Question: I'm trying to expand my Google Cloud Platform startup-script so that it sets DNS entries. But every time I include these two lines of code the script does not get executed and fails.
'''
echo "nameserver 0.0.0.0" >> /etc/resolv.conf
echo "nameserver 0.0.0.1" >> /etc/resolv.conf
'''
When I login to the Virtual Machine the commands work fine.
The Error message I get is the following:

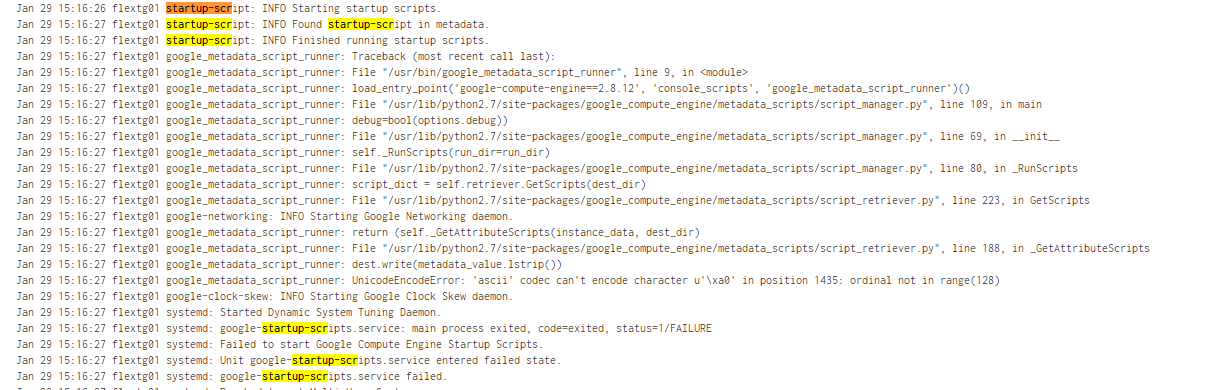
Answer: Please include error messages as text, not as a screenshot.
U+00A0 is a non-breaking space, which looks like an ordinary space, but is not. You need to check the input to make sure that there is a real ASCII space character there (U+0020), and not some other Unicode character.